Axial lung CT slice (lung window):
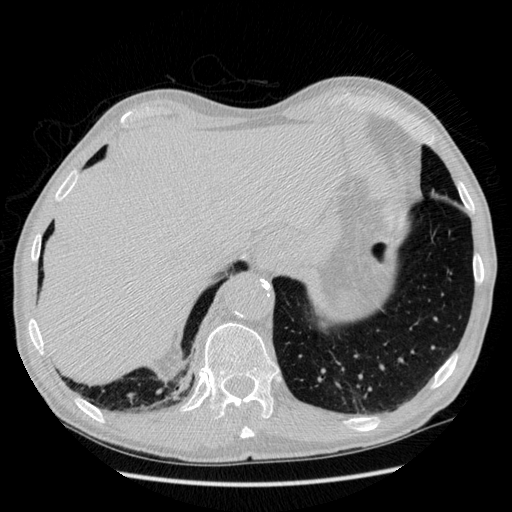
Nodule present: no